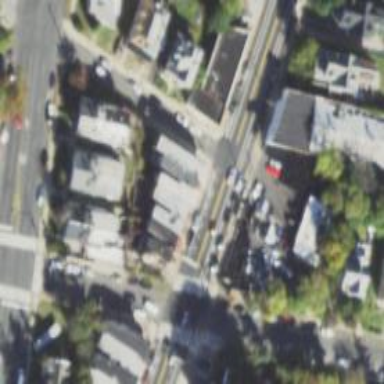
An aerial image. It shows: Unmarked crossing on the road.